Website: macys
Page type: gifting
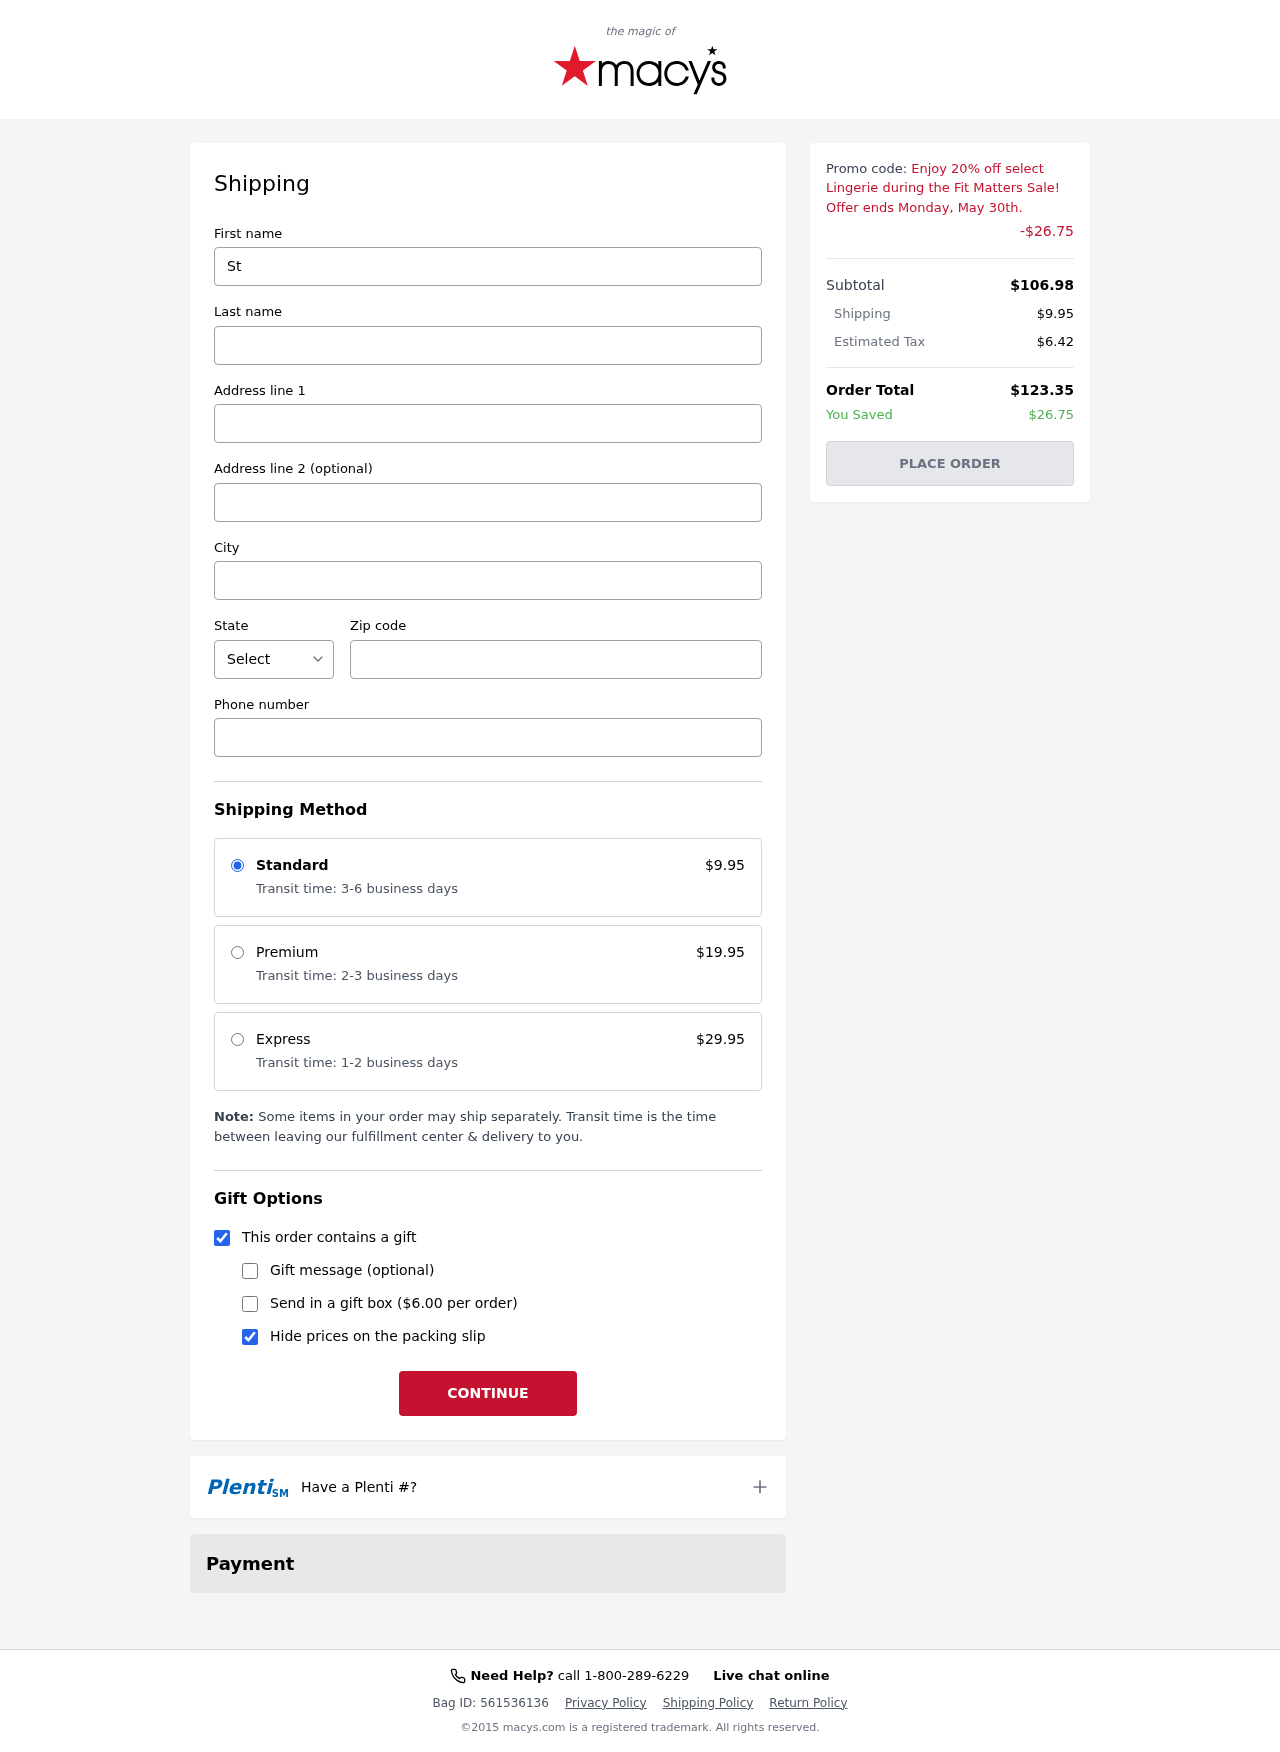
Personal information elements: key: PII_CITY
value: Sherichester
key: PII_FIRSTNAME
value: Stacy
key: PII_LASTNAME
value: Rice
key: PII_PHONE
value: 2033382869
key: PII_POSTCODE
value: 07375
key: PII_STATE_ABBR
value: KS
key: PII_STREET
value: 462 Anthony Camp
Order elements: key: ORDER_SHIPPING_COST
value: $9.95
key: ORDER_DISCOUNT
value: -$26.75
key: ORDER_SUBTOTAL
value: $106.98
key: ORDER_TAX
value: $6.42
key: ORDER_TOTAL
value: $123.35
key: ORDER_SAVINGS
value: $26.75